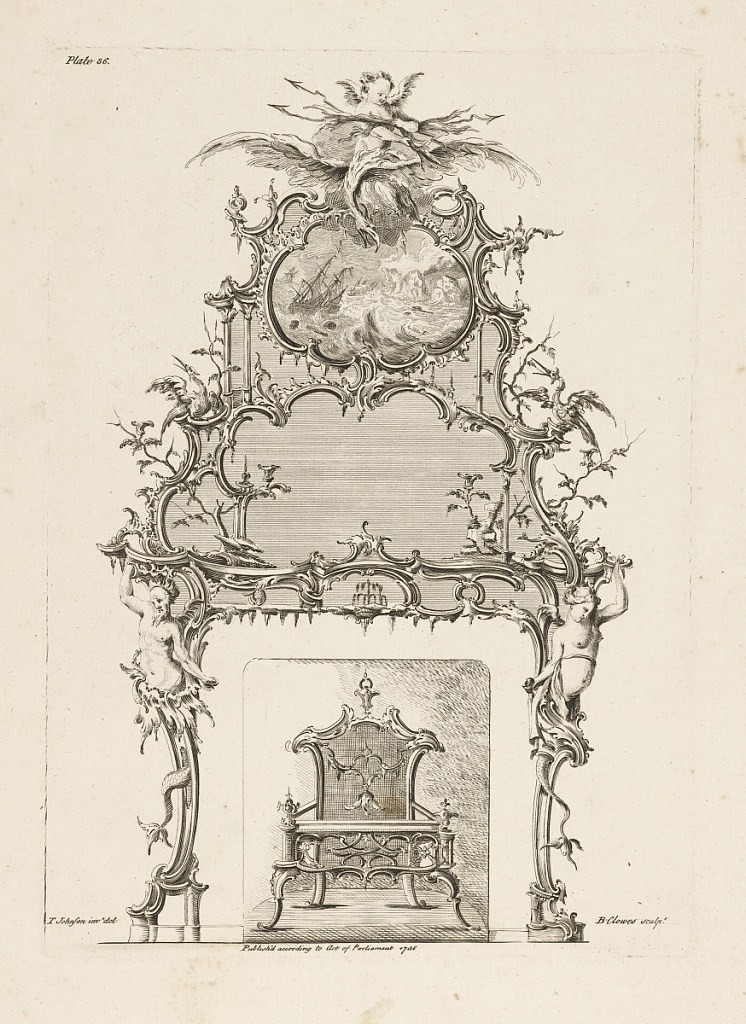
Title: Design for a Mantel in the Chinese Taste, plate 36, in One Hundred and Fifty New Designs
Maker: Thomas Johnson, English, 1714–1778
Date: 1756
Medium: Engraving on paper
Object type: Print
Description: Design for a fireplace mantel and irons in the Chinoiserie style. Above, a putti astride a flying bird carrying lightning bolts. Directly below, a painting of a ship in a storm. Birds, tree branches and a marine caryatid below, at either side.